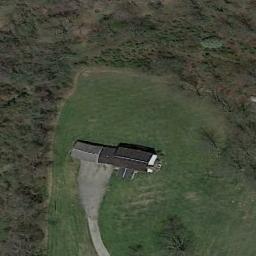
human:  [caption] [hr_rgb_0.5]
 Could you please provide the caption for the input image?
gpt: A  building in a sparse residential .

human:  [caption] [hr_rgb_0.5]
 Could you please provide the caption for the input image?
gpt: A path leads to this house with black roof .

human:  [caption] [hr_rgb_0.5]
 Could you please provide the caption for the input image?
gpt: In a sparse residential area there are two gray houses and many withered trees, And a road surrounded by grass .

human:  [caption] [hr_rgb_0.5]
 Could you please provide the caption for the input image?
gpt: The sparse residential is on the grass next to some trees and a road .

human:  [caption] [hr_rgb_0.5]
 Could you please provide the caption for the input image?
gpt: A sparse residential area with a black building on the green meadow .